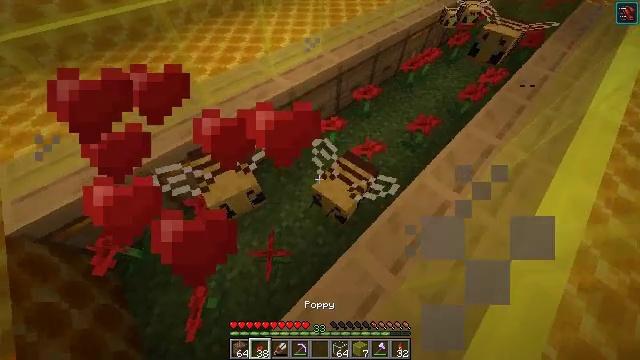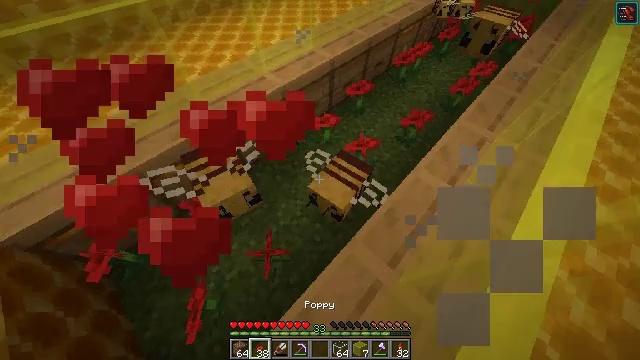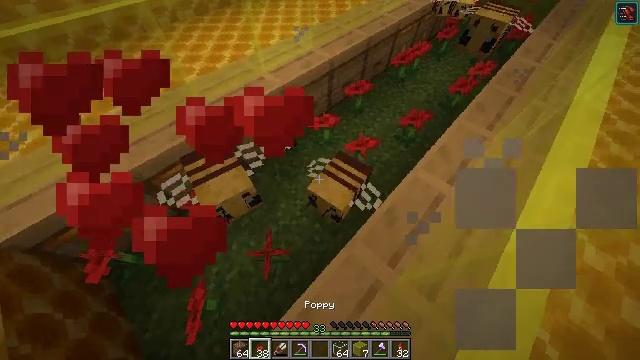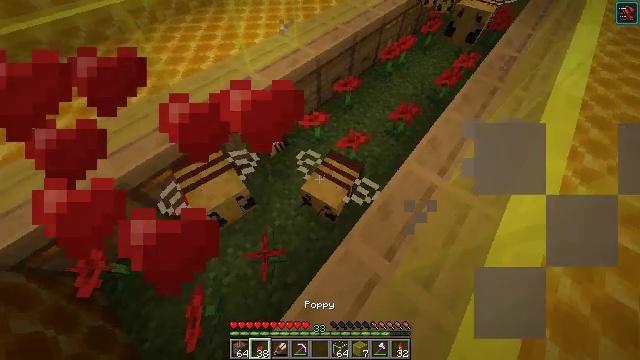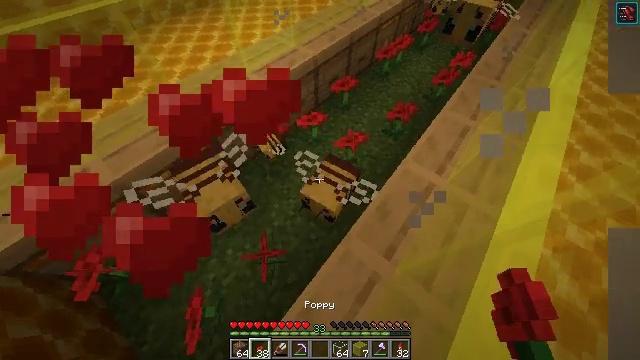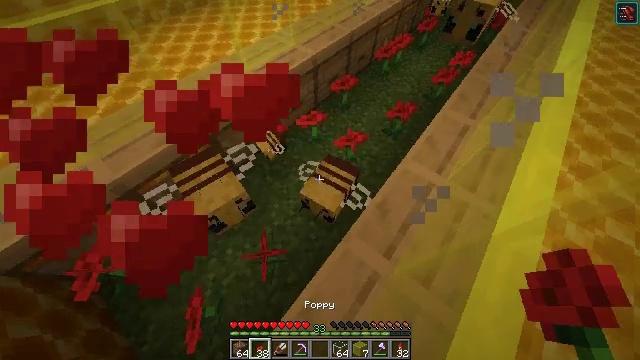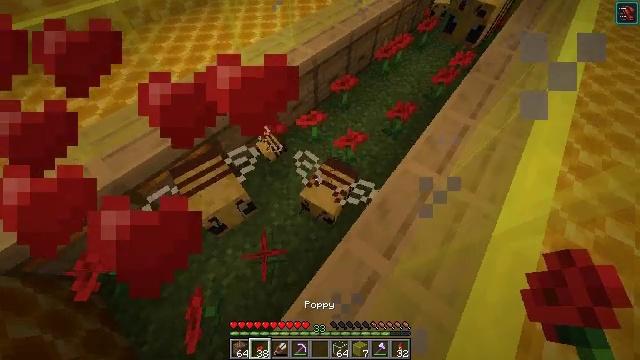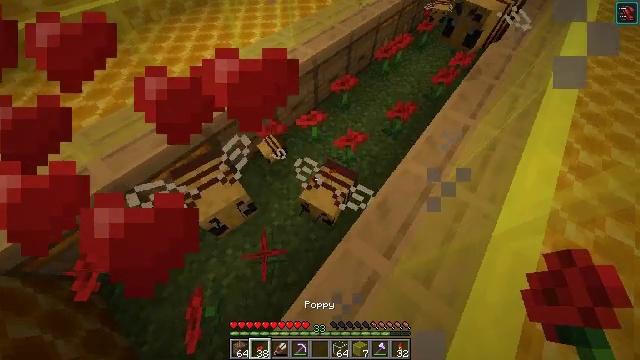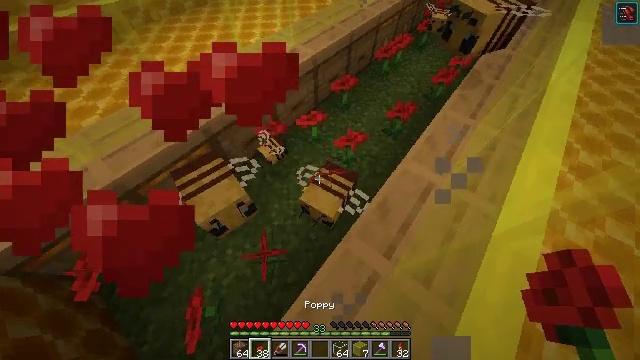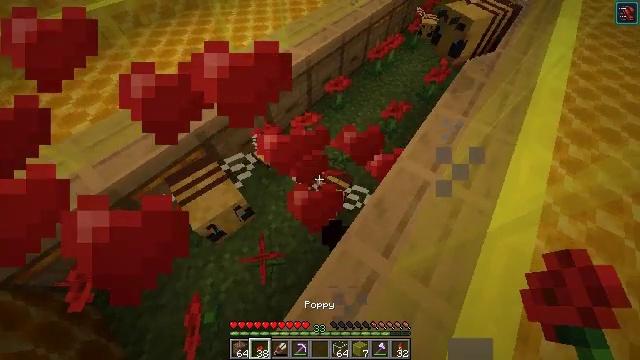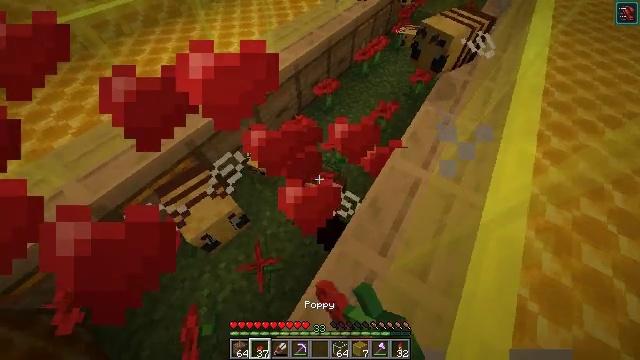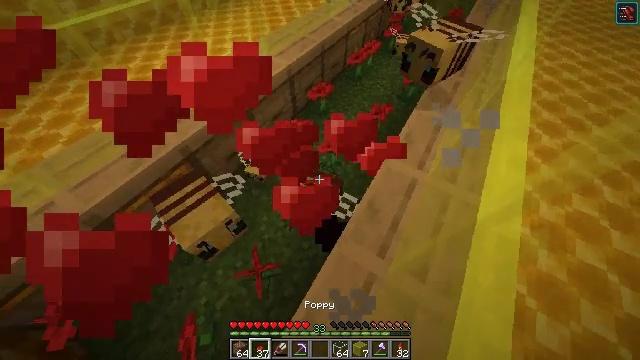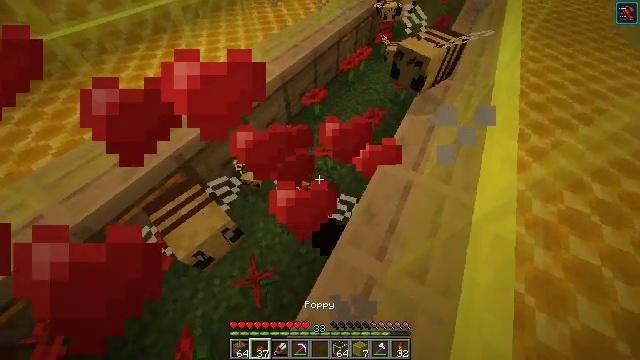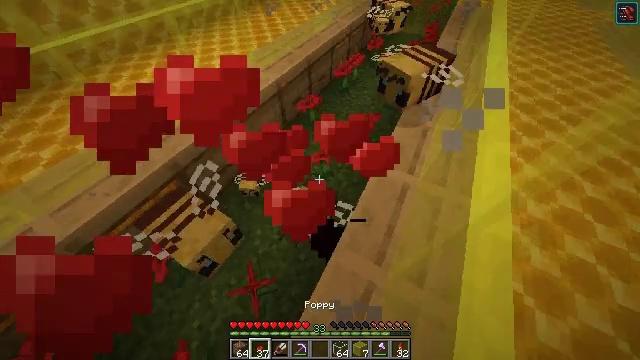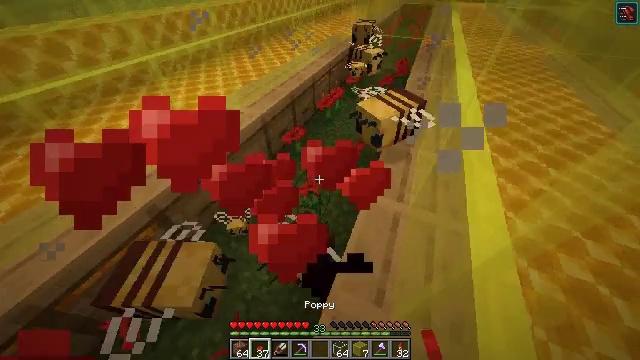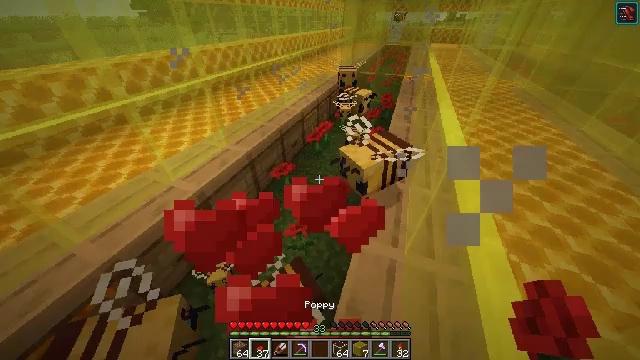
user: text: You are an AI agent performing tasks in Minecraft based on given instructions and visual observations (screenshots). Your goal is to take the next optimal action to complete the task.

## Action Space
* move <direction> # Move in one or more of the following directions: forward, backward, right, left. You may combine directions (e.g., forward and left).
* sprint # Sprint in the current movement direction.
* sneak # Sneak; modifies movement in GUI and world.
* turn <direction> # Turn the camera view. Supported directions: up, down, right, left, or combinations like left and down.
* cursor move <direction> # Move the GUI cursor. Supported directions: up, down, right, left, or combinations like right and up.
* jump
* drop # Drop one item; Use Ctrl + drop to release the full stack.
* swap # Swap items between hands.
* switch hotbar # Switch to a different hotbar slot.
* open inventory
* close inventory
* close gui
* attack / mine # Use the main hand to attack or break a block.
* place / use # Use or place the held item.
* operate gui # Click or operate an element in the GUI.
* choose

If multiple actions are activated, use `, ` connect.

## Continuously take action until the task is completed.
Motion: motion action
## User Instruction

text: Combine 4 honeycombs to form a honeycomb block.
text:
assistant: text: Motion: turn right
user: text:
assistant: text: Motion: no_op
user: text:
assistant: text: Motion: turn right
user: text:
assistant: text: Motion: use / place
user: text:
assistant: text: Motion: use / place
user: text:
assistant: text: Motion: no_op
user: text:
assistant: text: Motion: no_op
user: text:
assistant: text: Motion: no_op
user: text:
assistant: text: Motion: turn right
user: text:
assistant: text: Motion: turn right
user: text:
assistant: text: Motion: turn right
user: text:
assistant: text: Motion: turn right and up
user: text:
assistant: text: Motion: turn right and up
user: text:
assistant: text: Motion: move forward, turn right and up
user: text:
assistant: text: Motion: move forward and move right, turn right and up
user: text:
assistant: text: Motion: move forward and move right, turn up
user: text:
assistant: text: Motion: move forward and move right
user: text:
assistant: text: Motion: move forward and move right
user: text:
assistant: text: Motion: turn down
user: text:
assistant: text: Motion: turn left and down
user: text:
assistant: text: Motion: turn left and down
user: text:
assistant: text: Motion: turn left and down
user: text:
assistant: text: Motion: turn left and down
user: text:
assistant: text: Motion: no_op
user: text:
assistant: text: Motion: use / place
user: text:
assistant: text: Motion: use / place
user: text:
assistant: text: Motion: no_op
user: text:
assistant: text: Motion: turn left and down
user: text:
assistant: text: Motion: turn left and down
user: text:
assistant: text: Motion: turn left and down